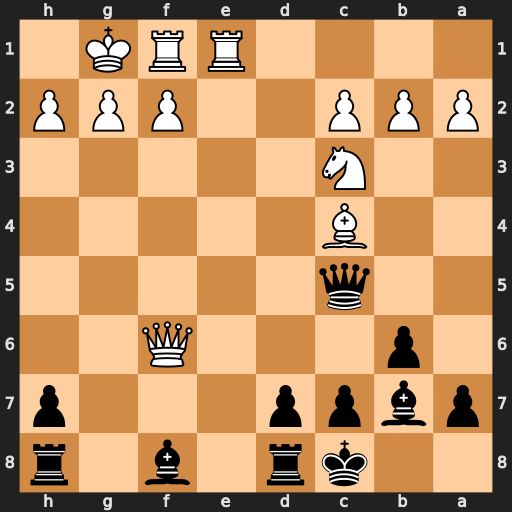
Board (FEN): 2kr1b1r/pbpp3p/1p3Q2/2q5/2B5/2N5/PPP2PPP/4RRK1
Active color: b
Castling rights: -
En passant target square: -
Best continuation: Qxc4 Qxh8 Qg4 Ne4 Bxe4 Rxe4 Qxe4